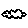
Label: cloud